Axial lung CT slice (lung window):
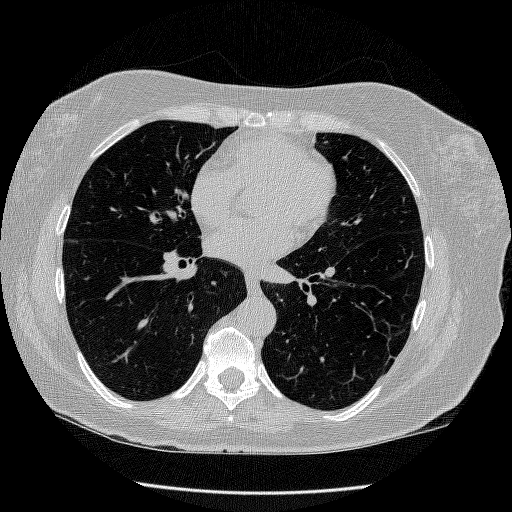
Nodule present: no